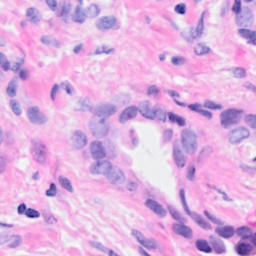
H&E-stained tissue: Breast